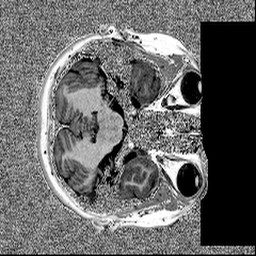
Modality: MP2RAGE
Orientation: axial
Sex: female